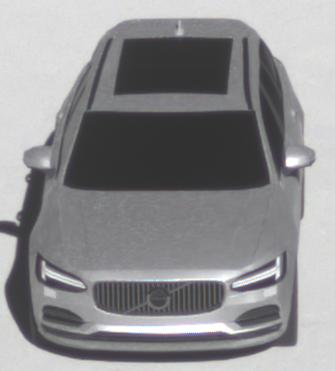
Make: Volvo
Model: V90
Detailed model: -
Model produced from: 2016
Model produced until: 2020
Doors: 5
Color: white
Road condition: dry road
Daytime: morning or afternoon
Contrast: high contrast